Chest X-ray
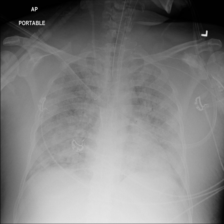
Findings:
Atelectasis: negative
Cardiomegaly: negative
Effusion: negative
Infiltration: positive
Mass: negative
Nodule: negative
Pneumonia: negative
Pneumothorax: negative
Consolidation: negative
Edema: negative
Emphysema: negative
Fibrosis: negative
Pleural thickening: negative
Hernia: negative